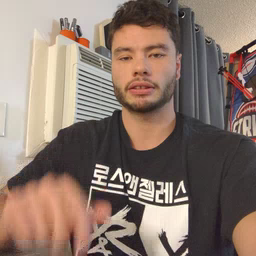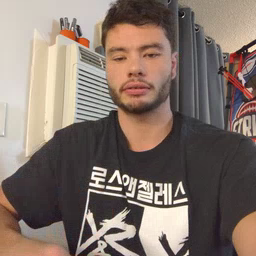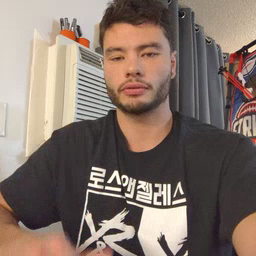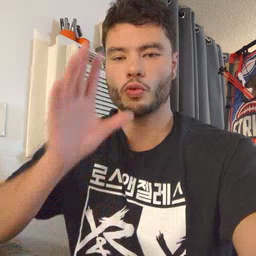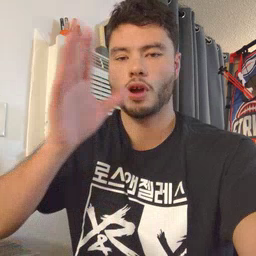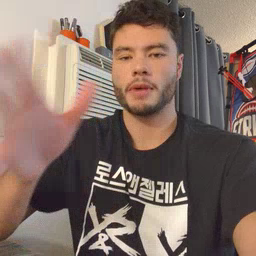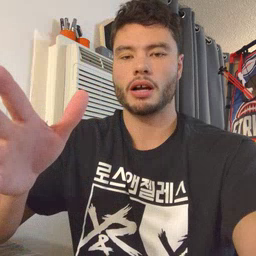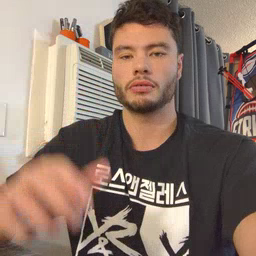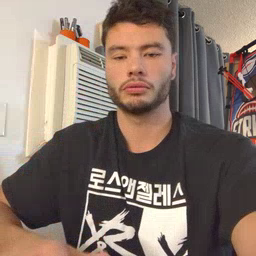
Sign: grandma